Group 1:
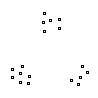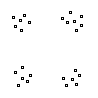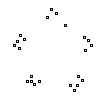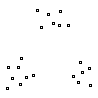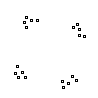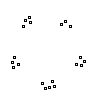
Group 2:
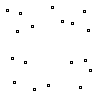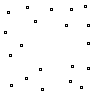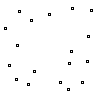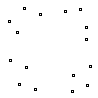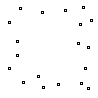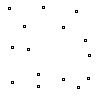
Rule separating the two groups: Three or more small clusters of dots vs. not so.
Concepts: 3, cluster, feature_cluster, three
Author: "Lewis"